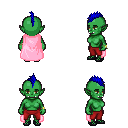
a pixel art fantasy rpg character, female body template, orc, green skin, pink cape, red pants, blue mohawk hairstyle, bracelets, ghillies, four views (front, back, left, right), 2x2 character sprite sheet, small pixel art, hard edges, no anti-aliasing